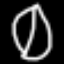
Label: leaf